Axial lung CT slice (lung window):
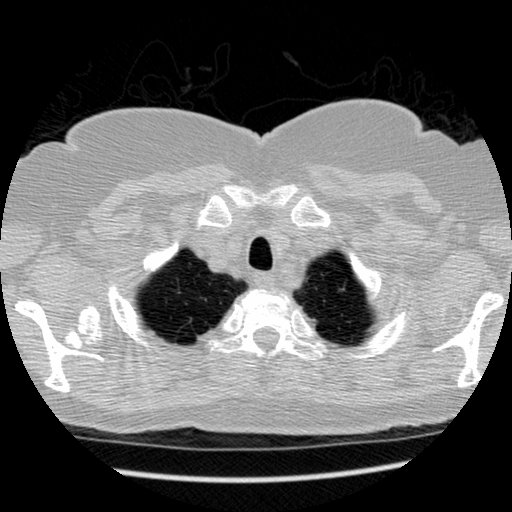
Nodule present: no